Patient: sex F, age 64
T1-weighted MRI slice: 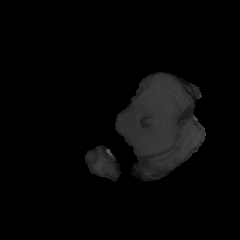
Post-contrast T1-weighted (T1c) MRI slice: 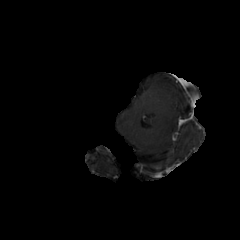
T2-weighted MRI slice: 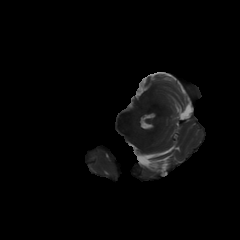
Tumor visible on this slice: no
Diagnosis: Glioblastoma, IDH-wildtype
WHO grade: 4